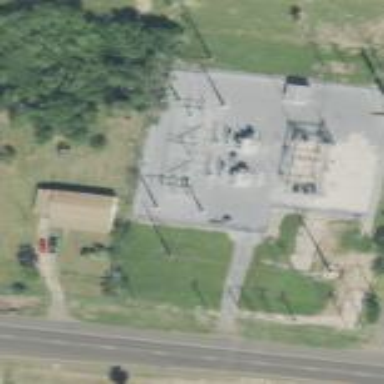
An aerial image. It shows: Distribution level power substation surrounded by fence.